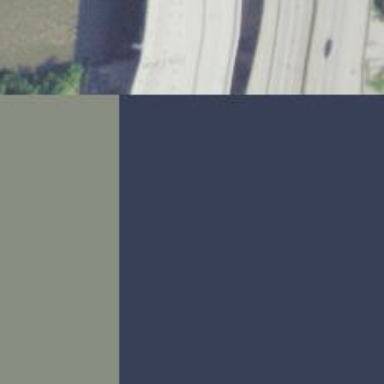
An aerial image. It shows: Bridge over motorway.